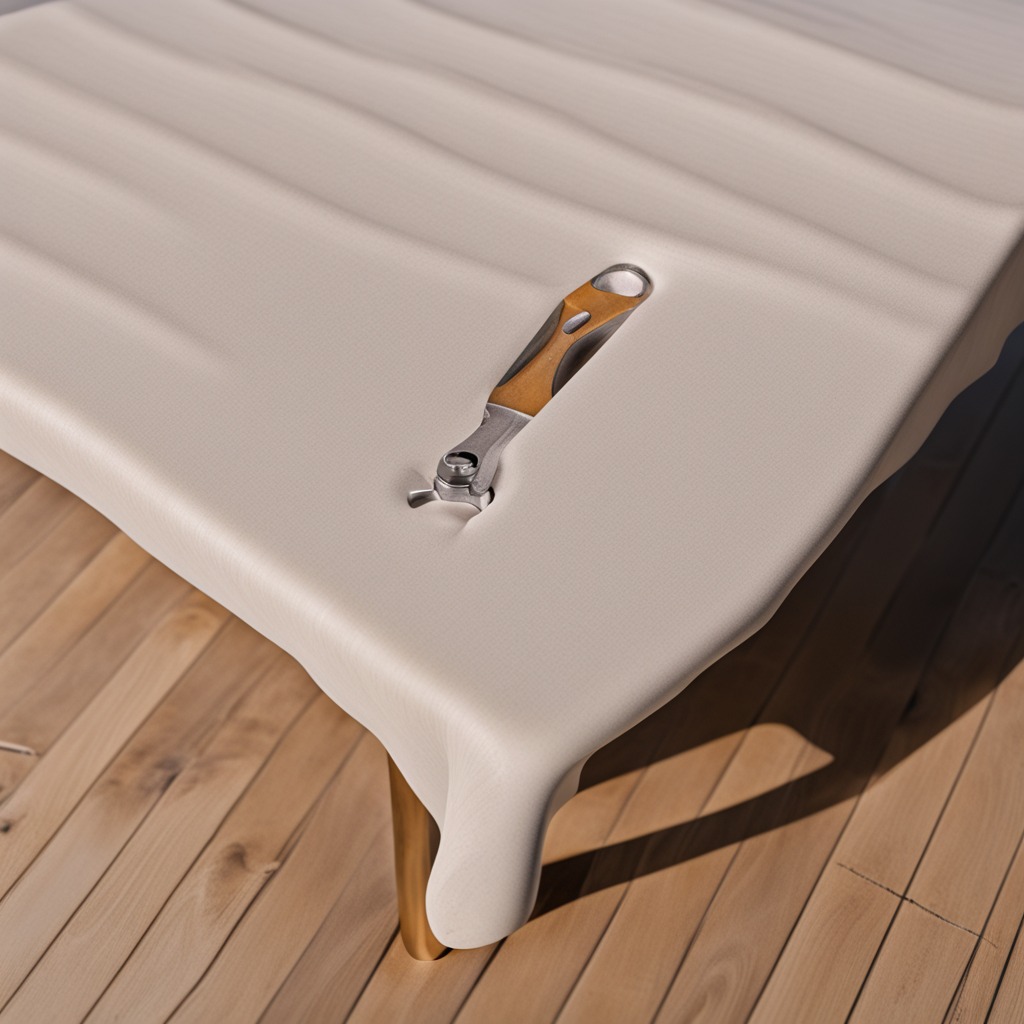
An wrench is lying on a wooden table in an outdoor workshop during daytime bright natural light soft shadows worn but beneath the cloth.